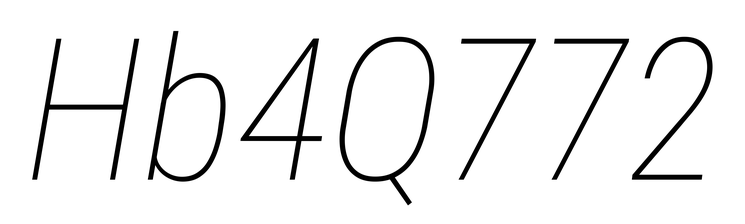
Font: Roboto-Italic_Condensed_Thin_Italic